Current action and preconditions to check: trajectory_clear

Your task: For each precondition in the list above, predict whether it will hold at this action.

Consider the current scene as observed from the mobile robot's camera, and analyze the predicted future states of all dynamic agents (e.g., people, animals, vehicles, or any moving entities) within the NEXT SECOND.

IMPORTANT: Only answer "very likely" if you are absolutely certain—based on strong, clear evidence—that a dynamic agent will violate the precondition in the predicted future state. Do NOT answer "very likely" for unlikely, ambiguous, or low-probability risks.

Ask yourself for each precondition: Is there a high probability, with clear and convincing evidence, that the predicted future states of any dynamic agent will interfere with the predicted future state of the currently executing action within the NEXT SECOND, causing that precondition to fail?

Assess the risk level based on these predictions. Use "likely" or "very likely" if motions create a clear risk of interference.

Use "neutral" or "improbable" if agents are nearby but their predicted paths are clearly diverging or non-conflicting.

Failure Risk Categories: "very improbable", "improbable", "neutral", "likely", "very likely"

Answer Format: Output ONLY the probability_of_failure value from these categories: "very improbable", "improbable", "neutral", "likely", "very likely"

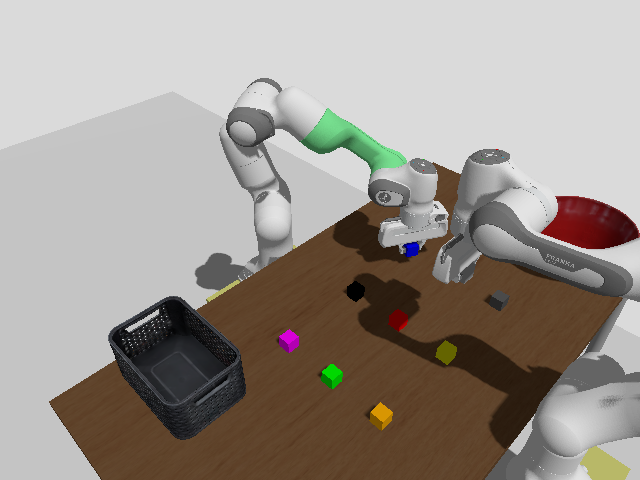

Answer: very improbable